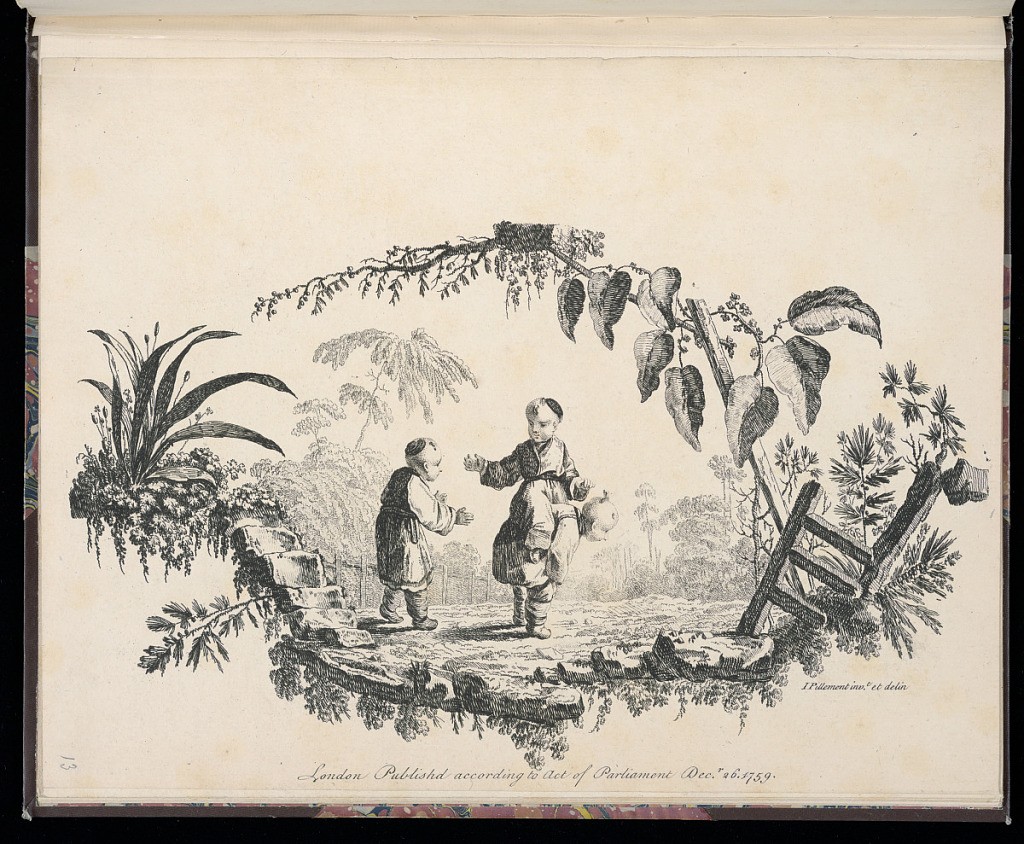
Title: Children Playing Piggyback
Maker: Jean-Baptiste Pillement, French, 1728–1808
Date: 1759
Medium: Etching on laid paper
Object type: Print
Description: Print from a series of fourteen chinoiserie vignettes, depicting children playing a variety of games in different landscapes. One child carries another on his back while a third stands to their left, with his arms out towards them. The scene is framed by trees, reeds, foliage, plants rocks and stone stairs The print is signed and dated.